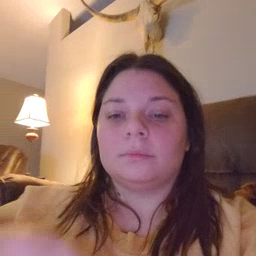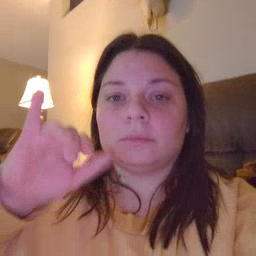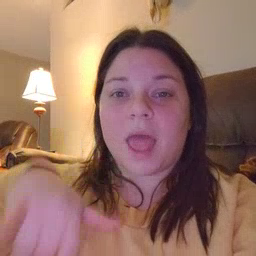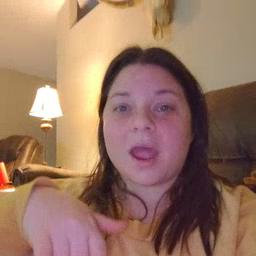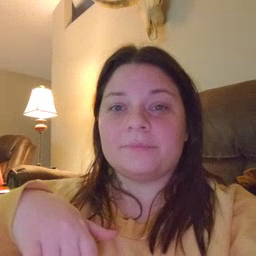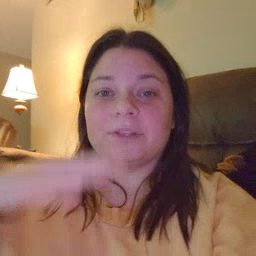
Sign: that